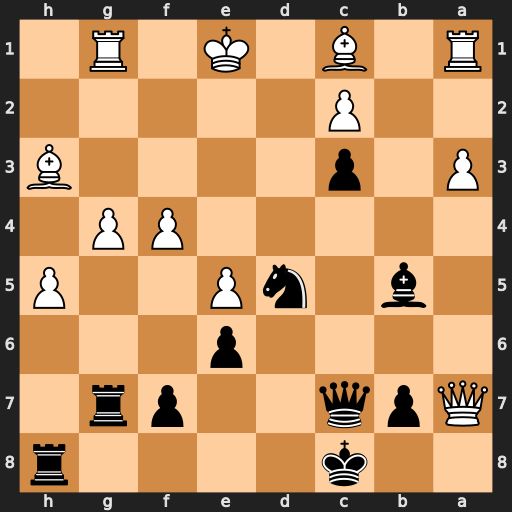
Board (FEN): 2k4r/Qpq2pr1/4p3/1b1nP2P/5PP1/P1p4B/2P5/R1B1K1R1
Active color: b
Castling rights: Q
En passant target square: -
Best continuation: Qc4 Bf1 Qe4+ Kf2 Qxc2+